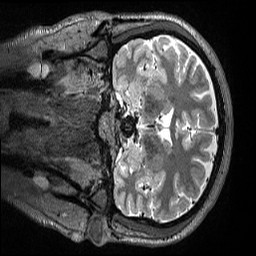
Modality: T2w
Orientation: coronal
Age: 28
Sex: male
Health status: ill
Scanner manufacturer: siemens
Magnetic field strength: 3 T
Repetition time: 3.2 s
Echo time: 0.563 s